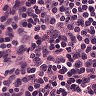
Metastatic tissue present: no